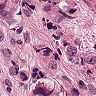
Metastatic tissue present: yes